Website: apple
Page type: customer-info-address
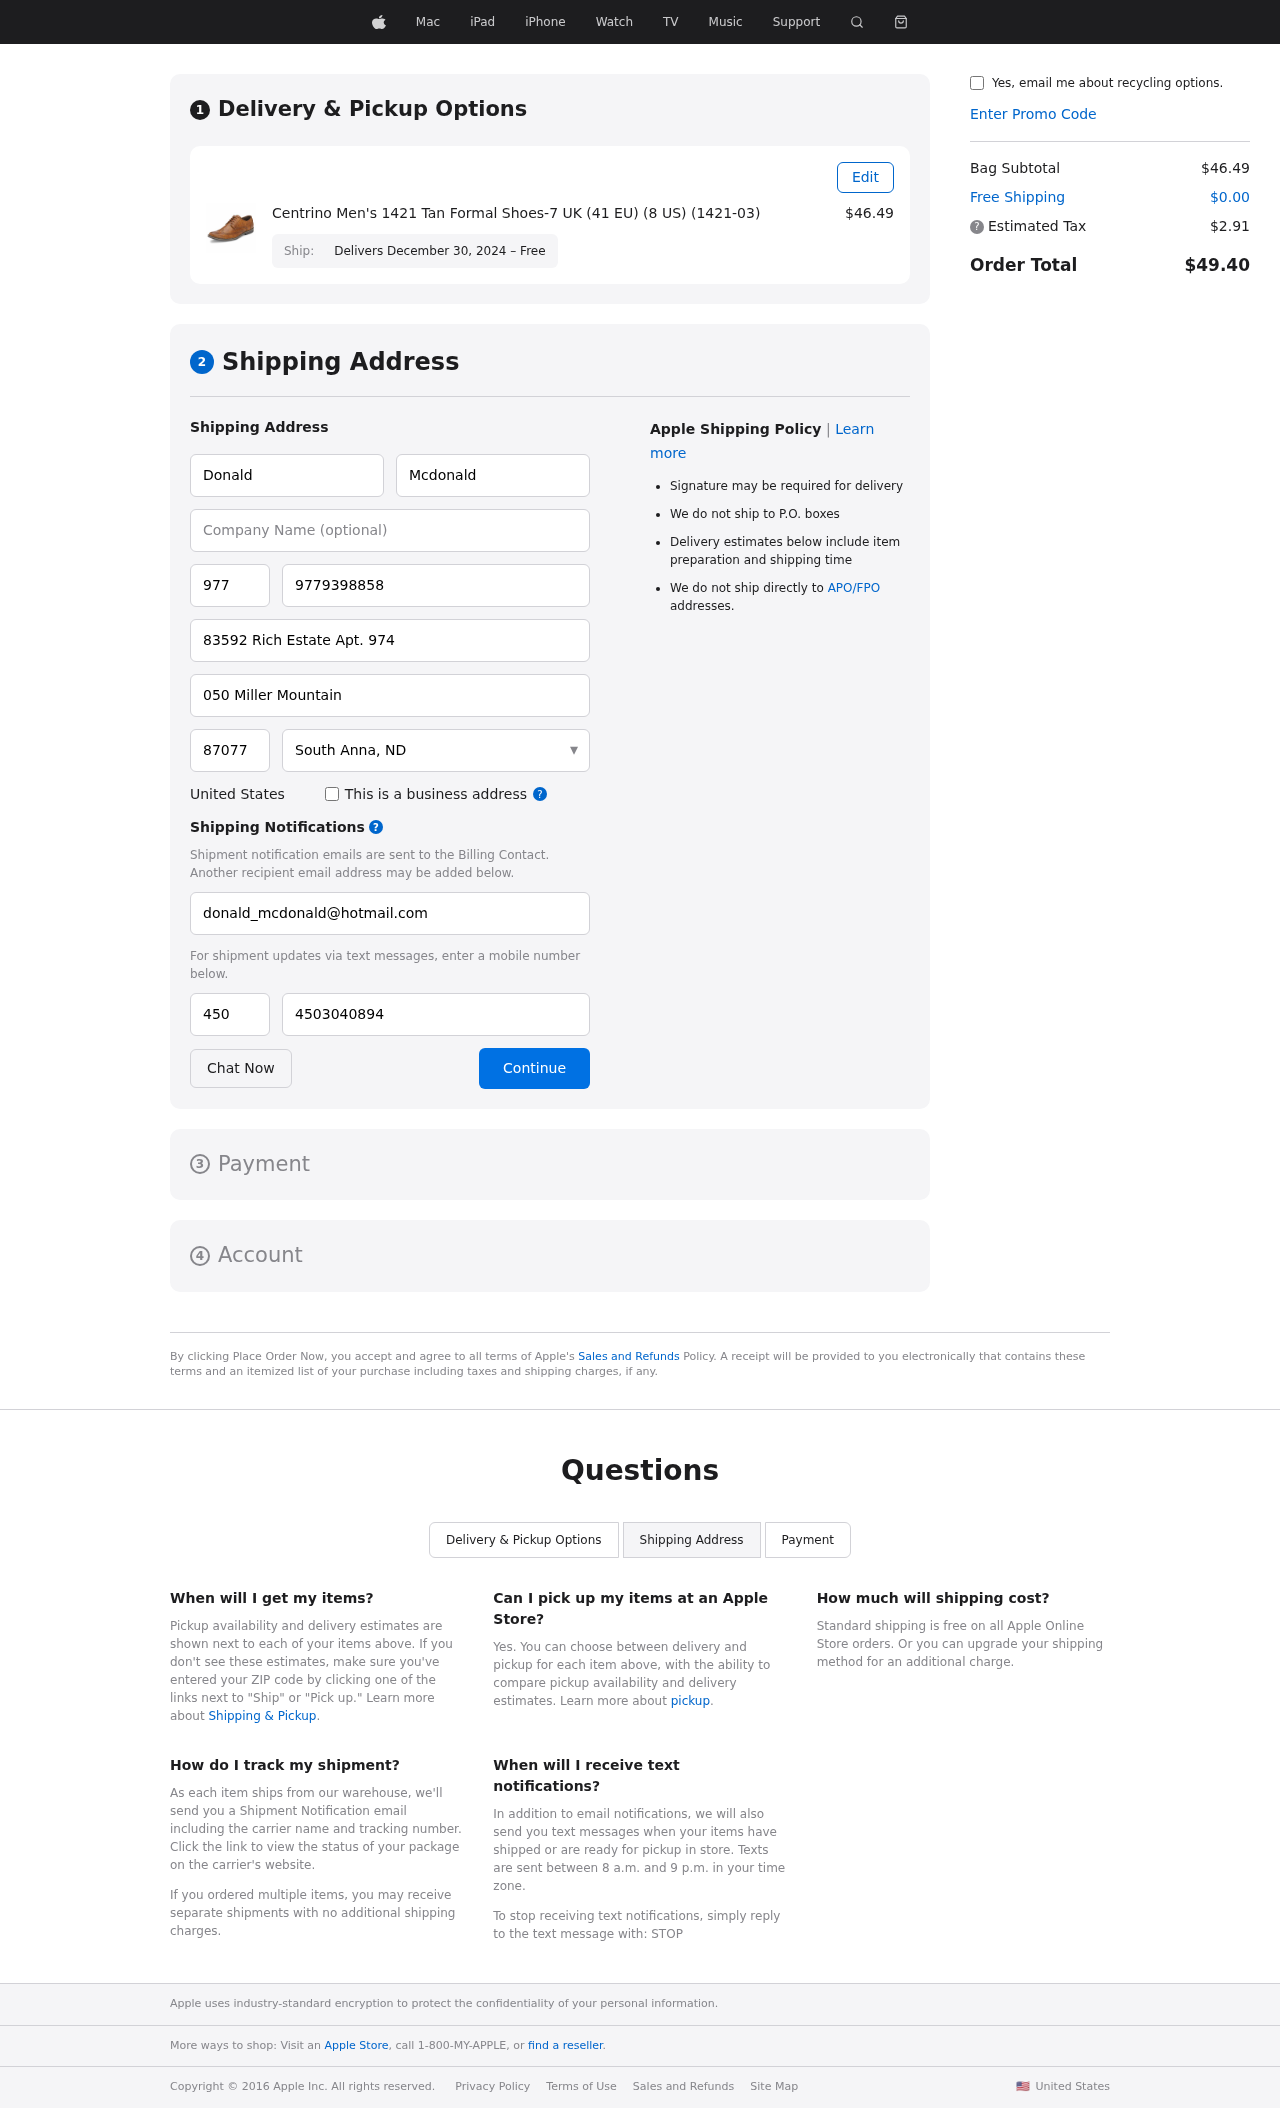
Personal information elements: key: PII_CITY_STATE
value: South Anna, ND
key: PII_COUNTRY
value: United States
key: PII_EMAIL
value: donald_mcdonald@hotmail.com
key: PII_FIRSTNAME
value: Donald
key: PII_LASTNAME
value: Mcdonald
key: PII_PHONE
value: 9779398858
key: PII_PHONE_ALT
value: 4503040894
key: PII_PHONE_ALT_AREA
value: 450
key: PII_PHONE_AREA
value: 977
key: PII_POSTCODE
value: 87077
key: PII_STREET
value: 83592 Rich Estate Apt. 974
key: PII_STREET2
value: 050 Miller Mountain
Product elements: key: PRODUCT1_NAME
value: Centrino Men's 1421 Tan Formal Shoes-7 UK (41 EU) (8 US) (1421-03)
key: PRODUCT1_PRICE
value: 46.49
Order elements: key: ORDER_DELIVERY_DATE
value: Delivers December 30, 2024 – Free
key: ORDER_SUBTOTAL
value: $46.49
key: ORDER_SHIPPING_COST
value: $0.00
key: ORDER_TAX
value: $2.91
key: ORDER_TOTAL
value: $49.40